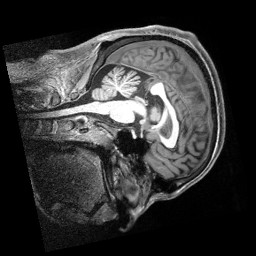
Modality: T1w
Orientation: sagittal
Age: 28
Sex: male
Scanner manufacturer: siemens
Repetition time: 2.3 s
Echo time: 0.00229 s